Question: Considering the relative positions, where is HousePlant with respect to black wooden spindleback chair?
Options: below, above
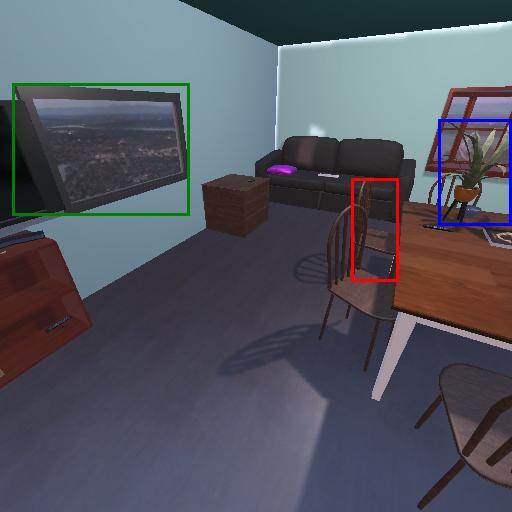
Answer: below